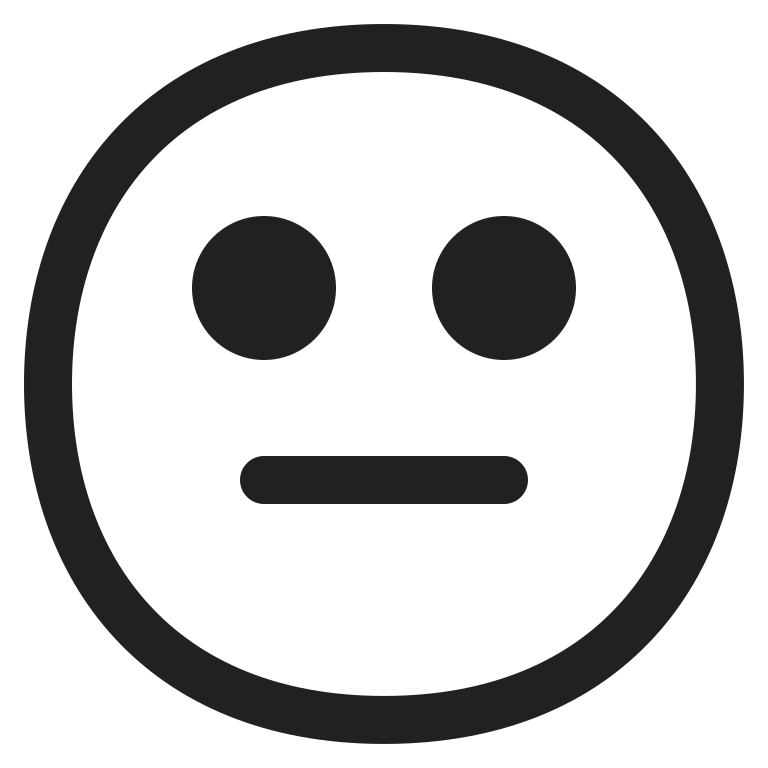
neutral face high contrast